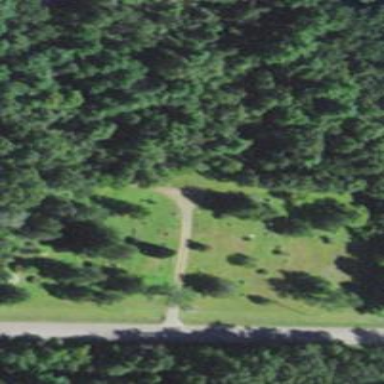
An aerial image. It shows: Cemetery.